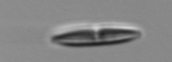
Label: pennate